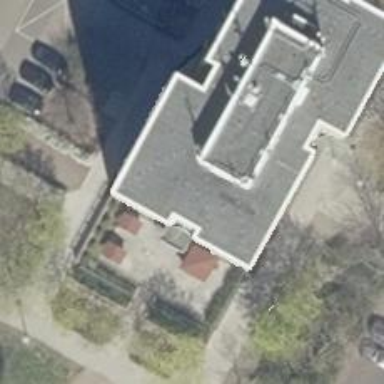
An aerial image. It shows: Pub.